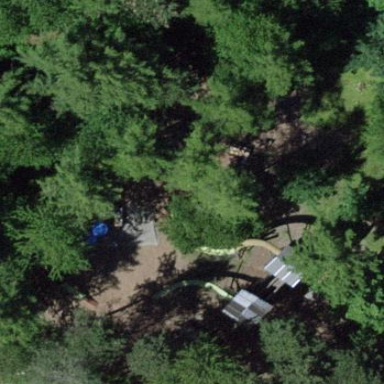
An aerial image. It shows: Playground area for leisure land.